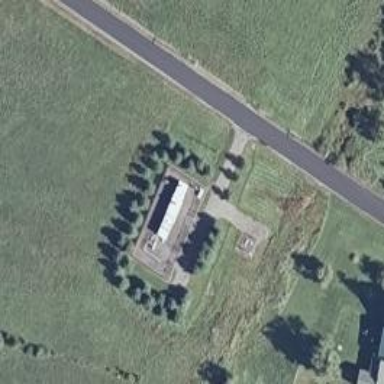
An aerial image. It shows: Service building.